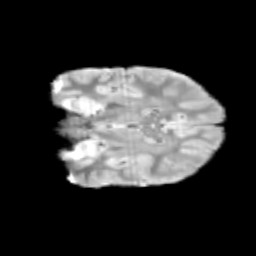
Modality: T2w
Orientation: coronal
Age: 10
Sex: male
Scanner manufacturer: siemens
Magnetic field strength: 3 T
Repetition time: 3.8 s
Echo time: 0.07 s